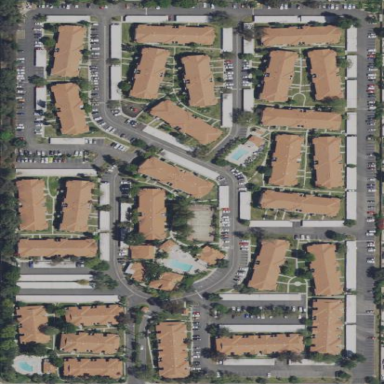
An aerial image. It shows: Residential area with apartments.